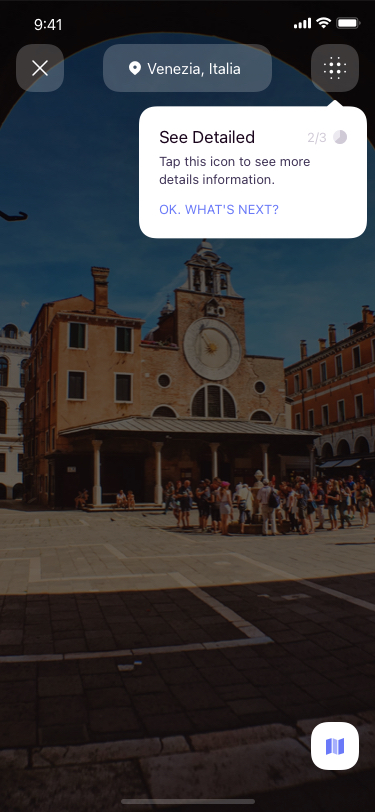
Text in this UI design:
See Detailed
Tap this icon to see more details information.
2/3
Venezia, Italia